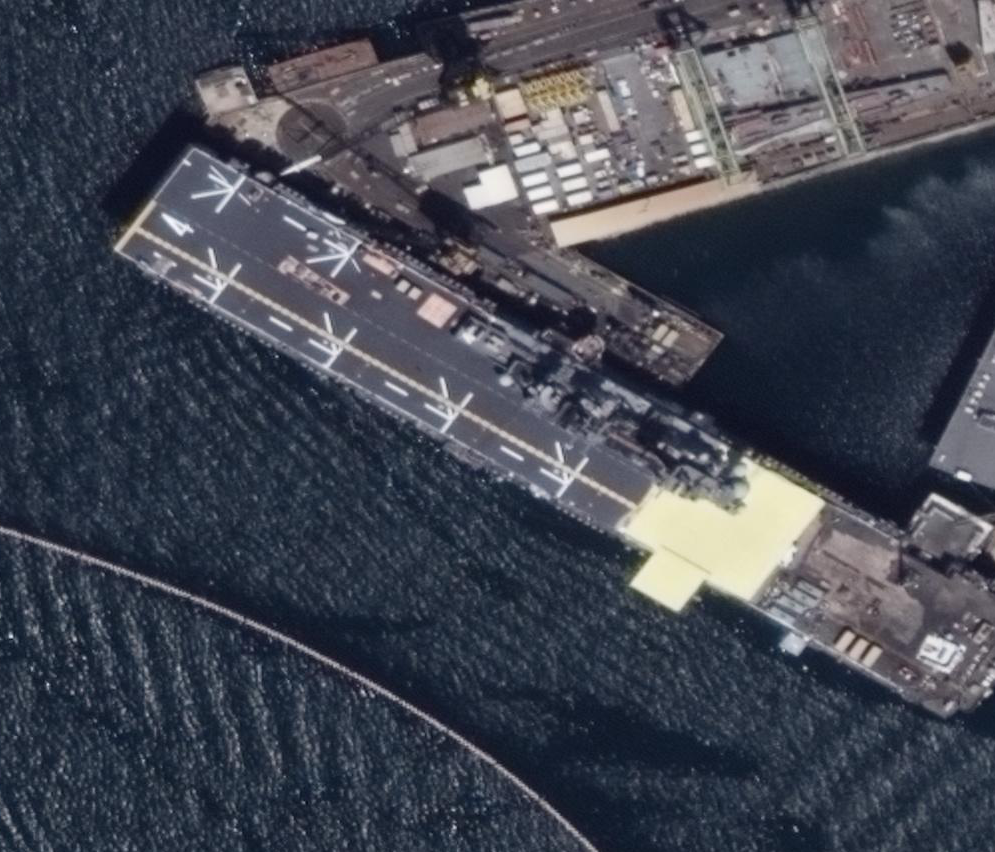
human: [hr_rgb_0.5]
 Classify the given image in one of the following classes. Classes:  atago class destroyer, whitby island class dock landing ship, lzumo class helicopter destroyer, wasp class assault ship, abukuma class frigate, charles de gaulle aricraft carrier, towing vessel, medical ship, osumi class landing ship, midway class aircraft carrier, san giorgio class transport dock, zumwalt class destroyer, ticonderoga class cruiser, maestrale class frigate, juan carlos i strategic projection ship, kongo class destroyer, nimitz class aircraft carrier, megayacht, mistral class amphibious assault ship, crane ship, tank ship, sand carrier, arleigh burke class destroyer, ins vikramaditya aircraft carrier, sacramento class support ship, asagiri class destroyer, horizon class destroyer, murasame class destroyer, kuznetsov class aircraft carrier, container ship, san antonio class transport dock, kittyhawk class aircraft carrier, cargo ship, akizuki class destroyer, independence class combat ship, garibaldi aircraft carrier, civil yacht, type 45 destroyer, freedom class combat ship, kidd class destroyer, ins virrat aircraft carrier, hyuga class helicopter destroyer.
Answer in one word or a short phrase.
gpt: Wasp class assault ship